高二 · 解析几何
12.如图所示, 终边落在直线 $y=\sqrt{3} x$ 上的角的集合为
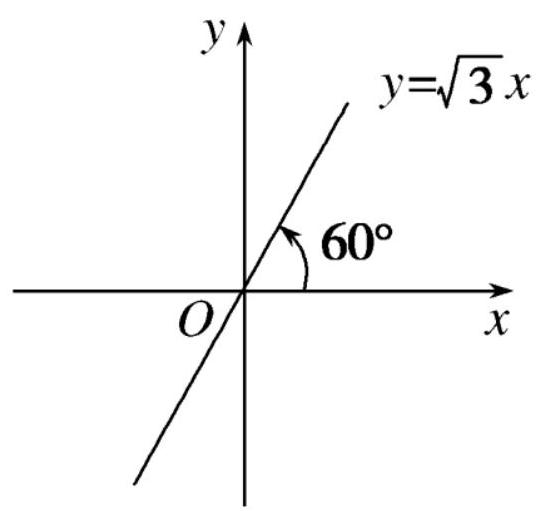
答案: $\left\{\alpha \mid \alpha=60^{\circ}+n \cdot 180^{\circ}, n \in \mathbf{Z}\right\}$
解析: 终边落在射线 $y=\sqrt{3} x(x>0)$ 上的角的集合是 $S_{1}=\left\{\alpha \mid \alpha=60^{\circ}+k \cdot 360^{\circ}, k \in \mathbf{Z}\right\}$, 终边落在射线 $y=\sqrt{3}$ $x(x \leqslant 0)$ 上的角的集合是 $S_{2}=\left\{\alpha \mid \alpha=240^{\circ}+k \cdot 360^{\circ}, k \in \mathbf{Z}\right\}$, 于是终边落在直线 $y=\sqrt{3} x$ 上的角的集合是 $S=\{\alpha \mid \alpha$ $\left.=60^{\circ}+k \cdot 360^{\circ}, k \in \mathbf{Z}\right\} \cup\left\{\alpha \mid \alpha=240^{\circ}+k \cdot 360^{\circ}, k \in \mathbf{Z}\right\}=\left\{\alpha \mid \alpha=60^{\circ}+2 k \cdot 180^{\circ}, k \in \mathbf{Z}\right\} \cup\left\{\alpha \mid \alpha=60^{\circ}+(2 k+1) \cdot 180^{\circ}\right.$, $k \in \mathbf{Z}\}=\left\{\alpha \mid \alpha=60^{\circ}+n \cdot 180^{\circ}, n \in \mathbf{Z}\right\}$.

答案: $\left\{\alpha \mid \alpha=60^{\circ}+n \cdot 180^{\circ}, n \in \mathbf{Z}\right\}$